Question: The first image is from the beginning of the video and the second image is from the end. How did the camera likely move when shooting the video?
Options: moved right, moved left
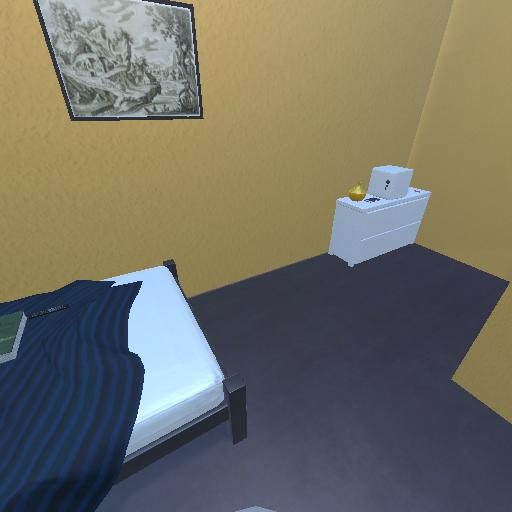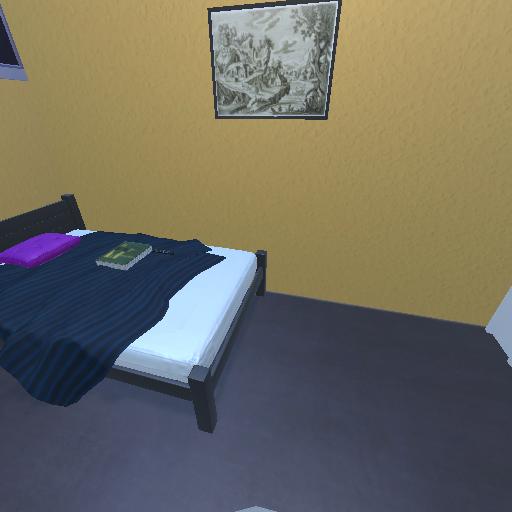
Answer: moved right